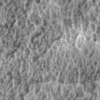
Label: not_dusty